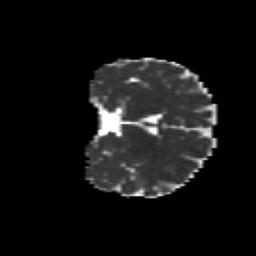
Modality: MD
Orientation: coronal
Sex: male
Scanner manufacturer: siemens
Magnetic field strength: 3 T
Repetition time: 5 s
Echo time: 0.071 s